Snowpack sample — Buffalo Mountain, Silverthorne, Colorado, USA (1/25/25, 10:11 AM MST)
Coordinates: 39.6222, -106.1139
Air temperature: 22 °F
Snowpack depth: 110 cm
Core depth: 30 cm
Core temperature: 42.8 °F
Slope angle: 12°, slope face: 102°
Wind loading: high
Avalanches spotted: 0
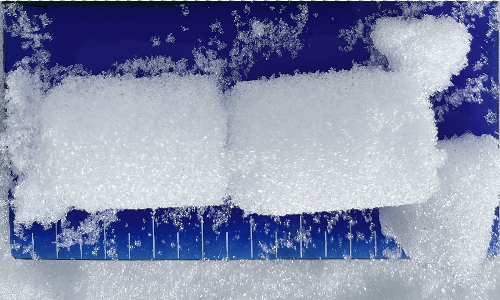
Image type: core
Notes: No avalanches nearby, collected on the outskirts of a fire break 15 meters from the treeline, on way to Buffalo and Red Mountain